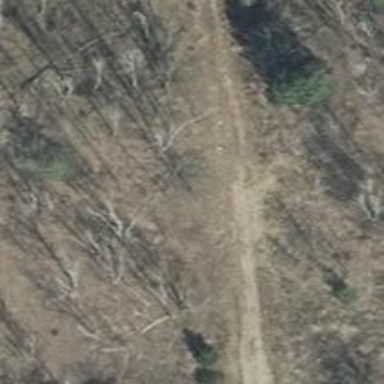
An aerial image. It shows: Sandy track road with grade 4 track type.